Question: I'm writing an initialization method for CloudKit. The problem I'm having occurs while fetching the user id/account status.
I'm calling '[[CKContainer defaultContainer] fetchUserRecordIDWithCompletionHandler:]'.
It crashes a little while later and the debugger points me to the "Queue: com.apple.cloudkit.operation.callback (serial) queue" thread.
This method is the only CloudKit related method with a callback that should be getting executed.
Here's the method itself:
'''
[[CKContainer defaultContainer] fetchUserRecordIDWithCompletionHandler:^(CKRecordID *recordID, NSError *error) {
NSLog(@"CLOUDKIT Fetching User Record ID");
if (error) {
NSLog(@"[%@] Error loading CloudKit user: %@", self.class, error);
}
if (recordID) {
NSLog(@"CLOUDKIT Found User Record ID: %@", recordID.recordName);
// If there is a record ID we check for account status
[[CKContainer defaultContainer] accountStatusWithCompletionHandler:^(CKAccountStatus accountStatus, NSError *error) {
NSLog(@"CLOUDKIT Finding Account Status");
if (error) {
NSLog(@"[%@] Error checking CloudKit availability: %@", self.class, error);
}
if (accountStatus == CKAccountStatusAvailable) {
NSLog(@"CLOUDKIT Account Available, beginning initial sync");
// We have an available account. If we have a new user do a complete sync
NSString *userRecordID = [[NSUserDefaults standardUserDefaults] stringForKey:CLOUD_KIT_CURRENT_USER_ID_USER_DEFAULT];
if (userRecordID == nil || ![recordID.recordName isEqualToString:userRecordID]){
[self syncAllData];
} else {
// If there haven't been any updates, just sync as usual
[self syncChanges];
}
// Subscribe to zone updates
[self subscribeToDefaultZoneUpdates];
} else {
NSLog(@"[%@] Cloudkit account is either unavailable or restricted", self.class);
}
}];
} else {
NSLog(@"[%@] CloudKit user Record ID not found", self.class);
}
}];
'''
There are NSLogs before and after this that are being executed but the NSLog at the very top ("CLOUDKIT Fetching User Record ID") never gets executed.
When it crashes the log doesn't give me any information. Here is the thread queue from Xcode:

Here's what it actually spits out in the debug navigator.
'''
libsystem_kernel.dylib'__pthread_kill:
0x332f7df4: mov r12, #0x148
0x332f7df8: svc #0x80
0x332f7dfc: blo 0x332f7e14 ; __pthread_kill + 32
0x332f7e00: ldr r12, [pc, #4] ; __pthread_kill + 24
0x332f7e04: ldr r12, [pc, r12]
0x332f7e08: b 0x332f7e10 ; __pthread_kill + 28
0x332f7e0c: rsbeq lr, r6, #0x80000001
0x332f7e10: bx r12
0x332f7e14: bx lr
'''
Specifically, it is breaking at '0x332f7dfc: blo 0x332f7e14 ; __pthread_kill + 32'
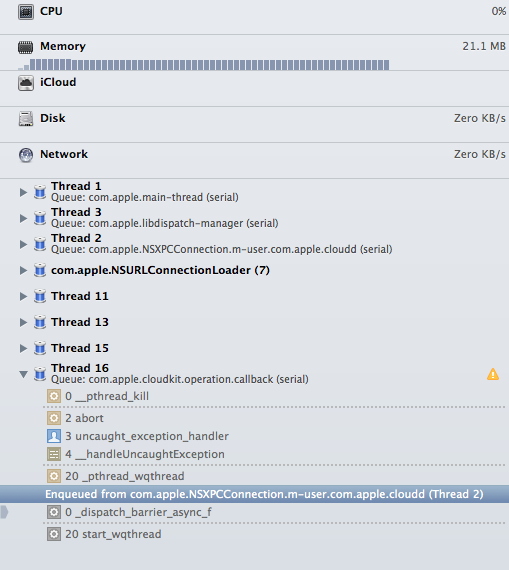
Answer: Okay, so I did figure this one out.
I rolled back to the last working and changed everything except for some binaries generated by FastPDFKit. After I did that it started working fine. No clue what in there was messing it up but it works now.